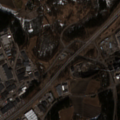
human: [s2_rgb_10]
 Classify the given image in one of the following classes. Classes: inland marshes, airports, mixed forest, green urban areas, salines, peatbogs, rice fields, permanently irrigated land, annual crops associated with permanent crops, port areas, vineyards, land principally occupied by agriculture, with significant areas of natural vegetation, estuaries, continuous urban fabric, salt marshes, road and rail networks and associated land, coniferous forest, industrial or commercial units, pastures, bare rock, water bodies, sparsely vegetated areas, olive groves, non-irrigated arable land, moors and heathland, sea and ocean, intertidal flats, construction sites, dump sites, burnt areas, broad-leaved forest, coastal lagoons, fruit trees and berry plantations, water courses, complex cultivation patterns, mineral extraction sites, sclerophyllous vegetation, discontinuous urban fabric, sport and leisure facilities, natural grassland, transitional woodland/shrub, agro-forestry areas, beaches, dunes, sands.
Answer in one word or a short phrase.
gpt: discontinuous urban fabric, industrial or commercial units, non-irrigated arable land, broad-leaved forest, mixed forest